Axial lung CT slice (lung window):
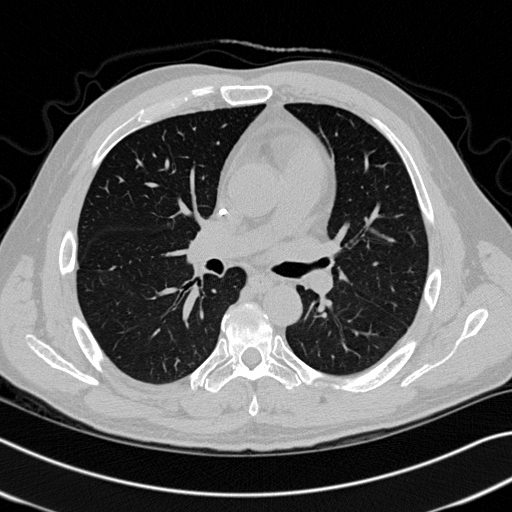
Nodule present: no